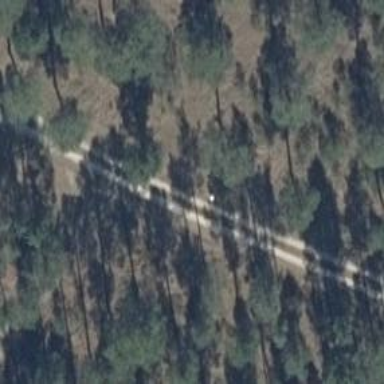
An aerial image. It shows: Dirt track road with grade 4 tracktype.